Aerial crown-view tile of a tropical tree (Barro Colorado Island, Panama), acquired 20250616:
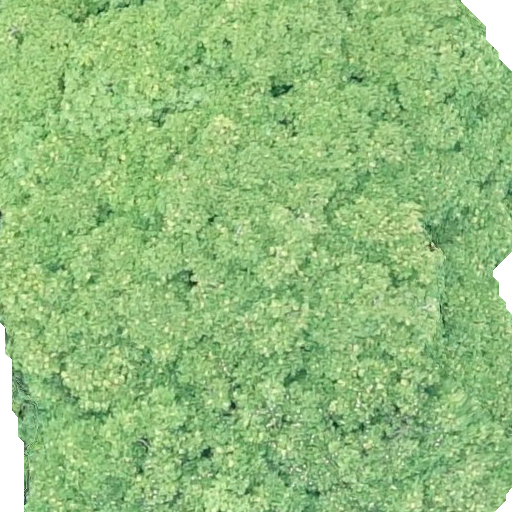
Species: Dipteryx oleifera
GBIF accepted scientific name: Dipteryx oleifera
Crown area: 454.251 m²